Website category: camera
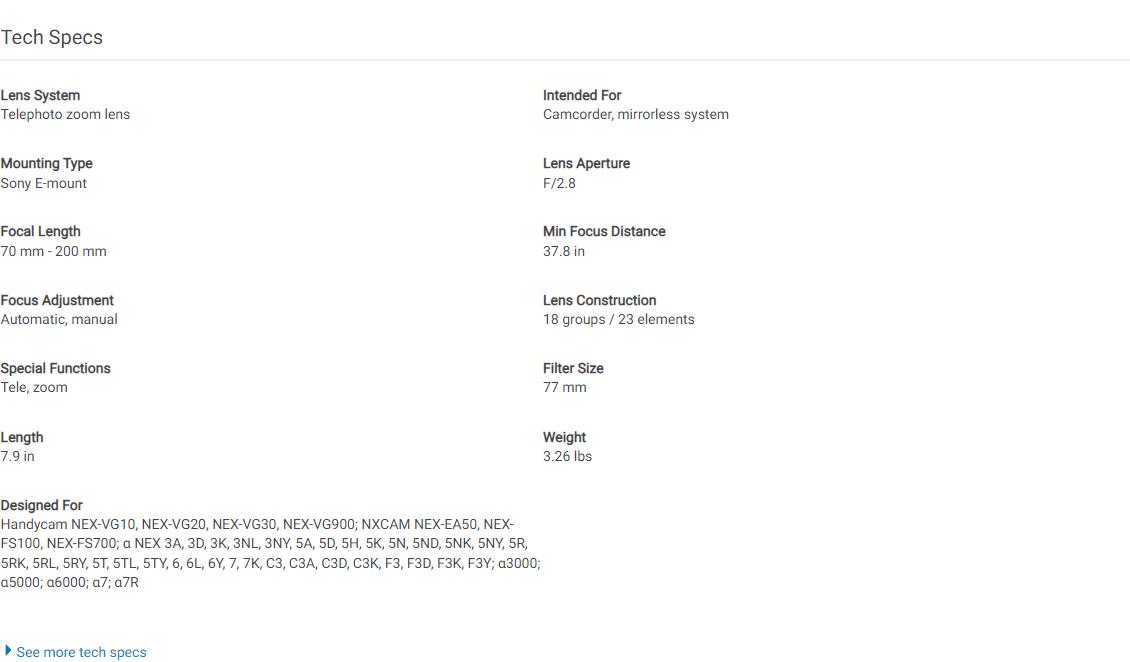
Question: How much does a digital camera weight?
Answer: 3.26 lbs

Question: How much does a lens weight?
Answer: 3.26 lbs

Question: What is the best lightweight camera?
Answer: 3.26 lbs

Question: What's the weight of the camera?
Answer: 3.26 lbs

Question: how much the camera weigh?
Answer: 3.26 lbs

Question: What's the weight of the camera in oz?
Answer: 3.26 lbs

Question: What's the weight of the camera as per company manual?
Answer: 3.26 lbs